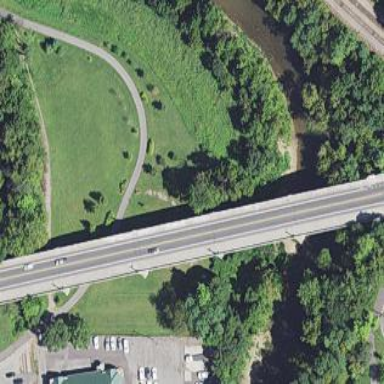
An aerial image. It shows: Man-made bridge.